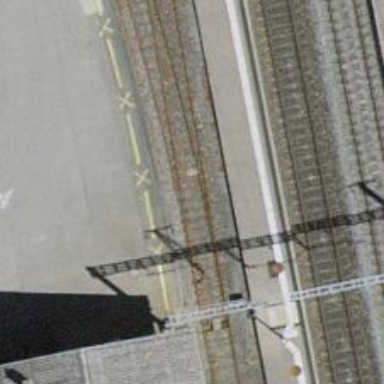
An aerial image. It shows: Railway switch.